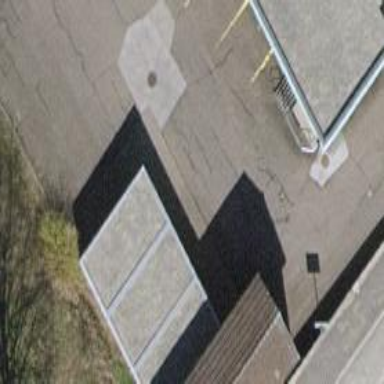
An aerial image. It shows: Group of garages.